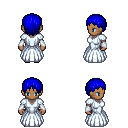
a pixel art fantasy rpg character, female body template, human, dark skin, underdress, metal pants, blue plain hairstyle, white cloth bracers, gray slippers, four views (front, back, left, right), 2x2 character sprite sheet, small pixel art, hard edges, no anti-aliasing